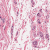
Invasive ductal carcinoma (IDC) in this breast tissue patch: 0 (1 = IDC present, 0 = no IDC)